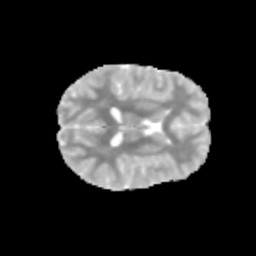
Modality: MD
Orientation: axial
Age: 12
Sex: female
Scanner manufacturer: siemens
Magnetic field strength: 3 T
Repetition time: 3.8 s
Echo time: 0.07 s